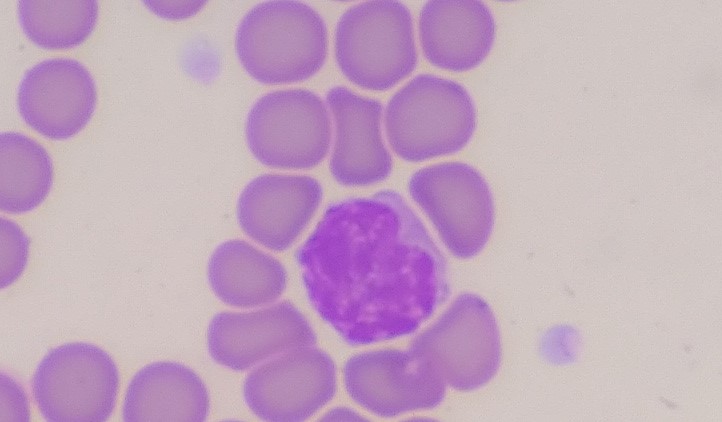
White blood cell type: Lymphocyte